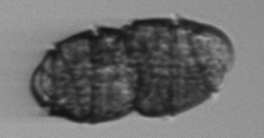
Label: Margalefidinium